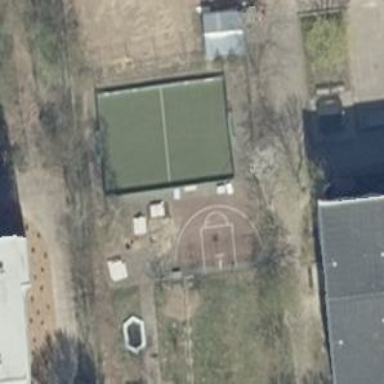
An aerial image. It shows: Tartan soccer pitch for leisure sports activities.